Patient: sex F, age 59
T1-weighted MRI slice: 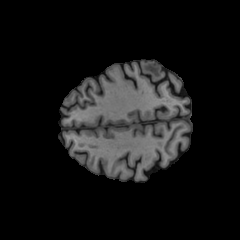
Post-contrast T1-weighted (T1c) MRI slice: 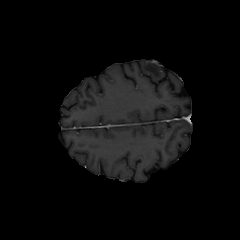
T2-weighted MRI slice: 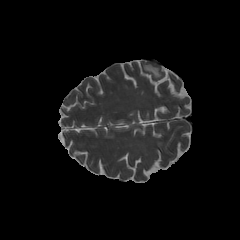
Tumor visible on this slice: yes
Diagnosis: Glioblastoma, IDH-wildtype
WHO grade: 4